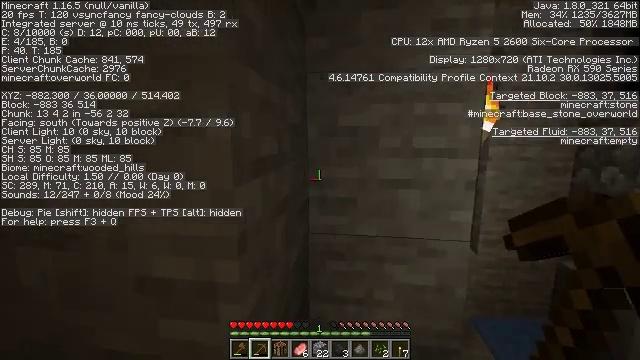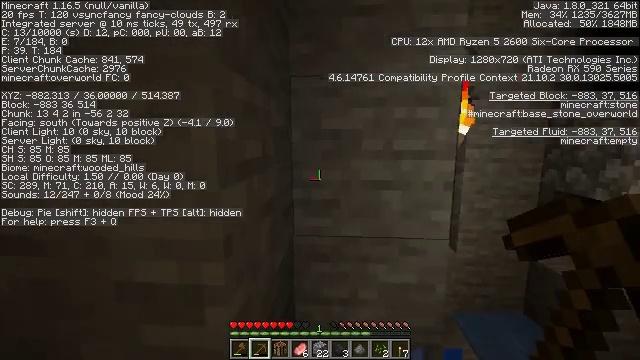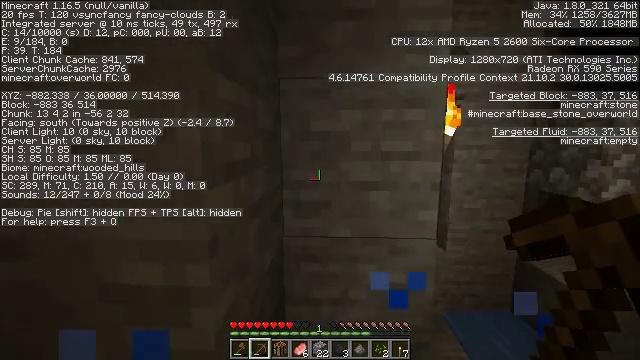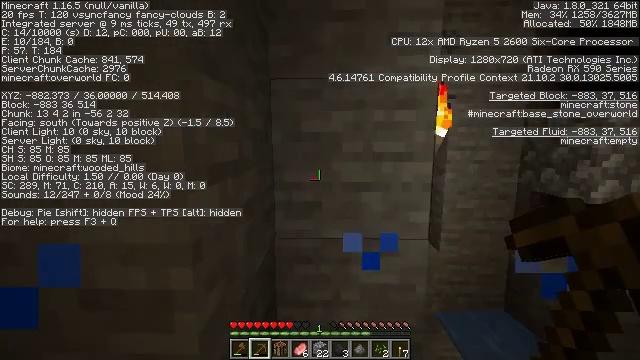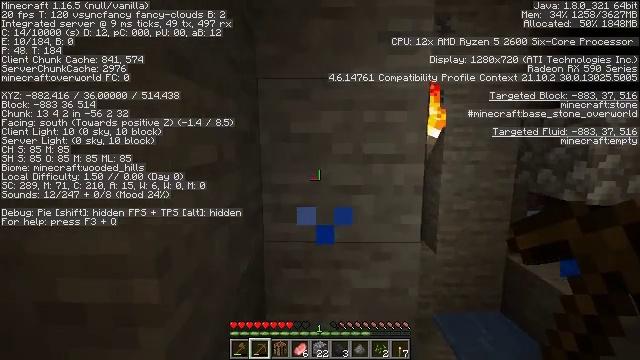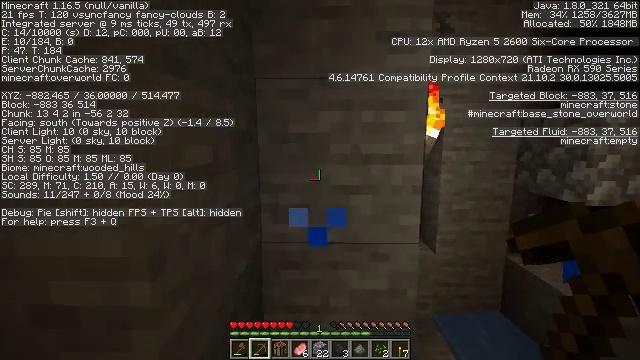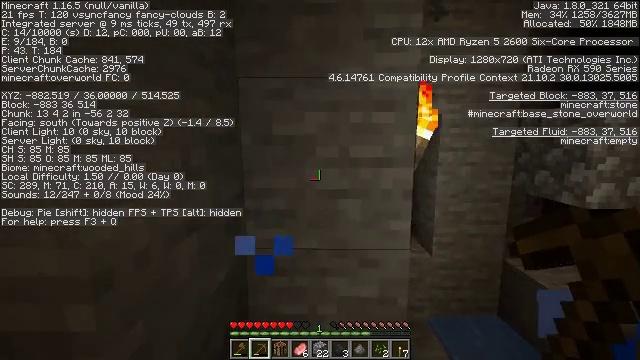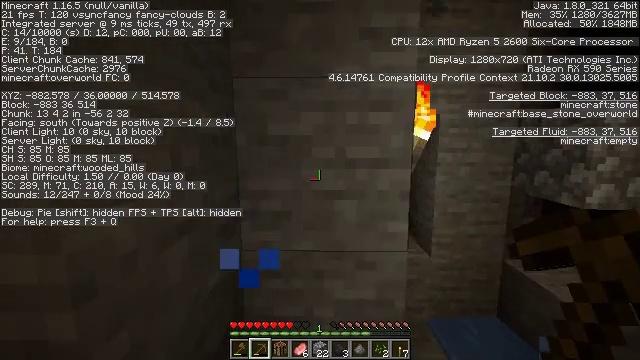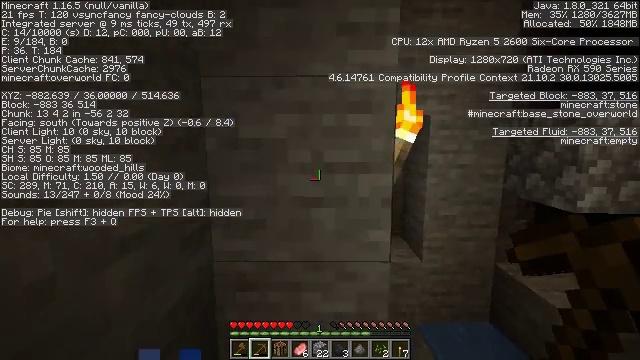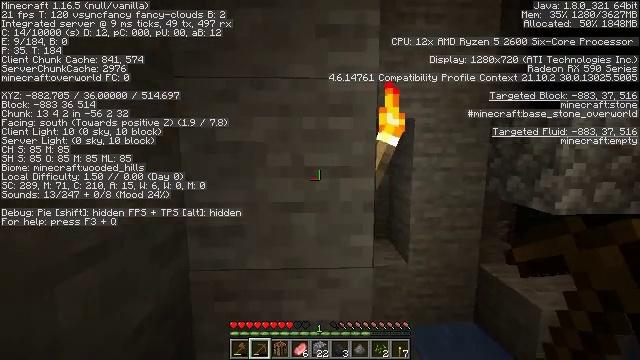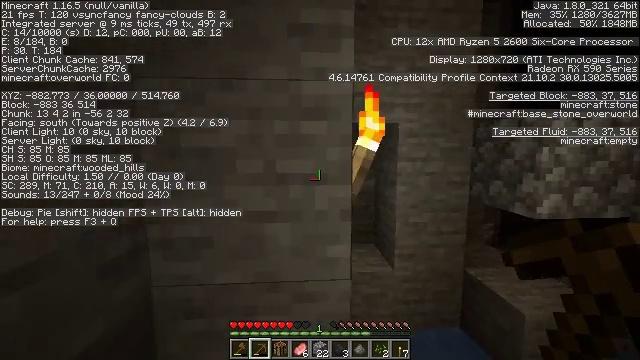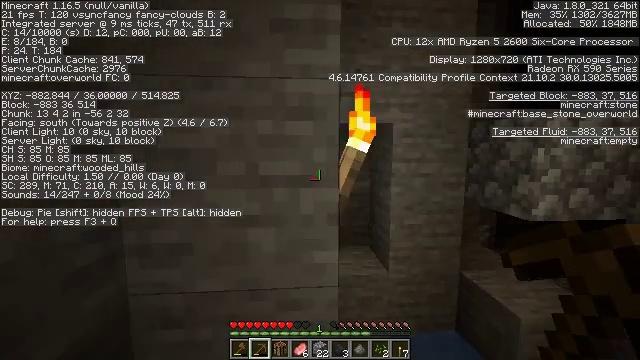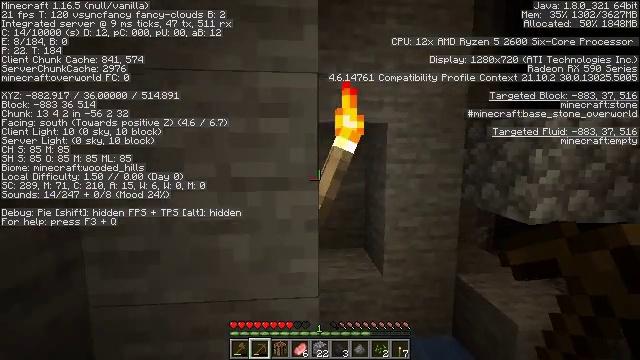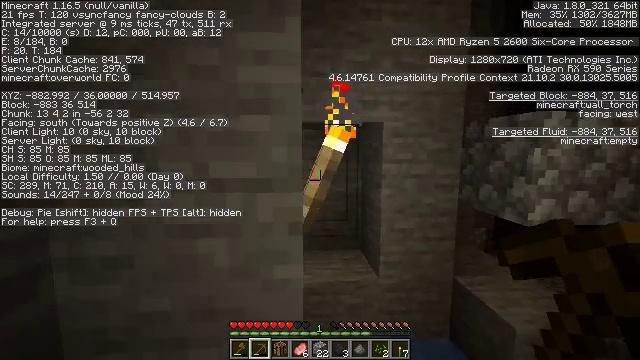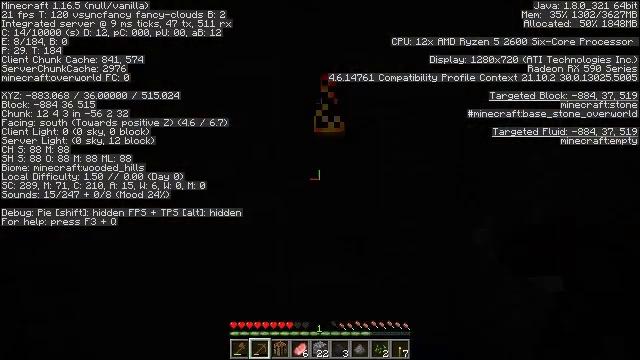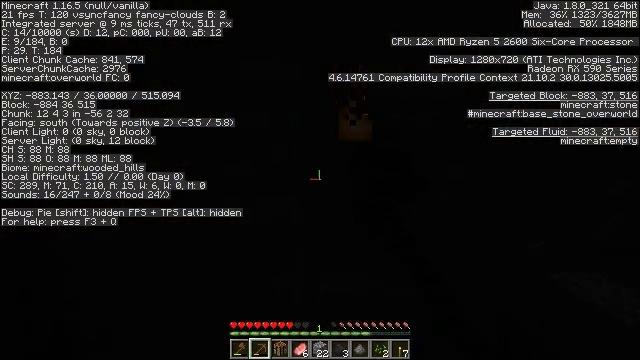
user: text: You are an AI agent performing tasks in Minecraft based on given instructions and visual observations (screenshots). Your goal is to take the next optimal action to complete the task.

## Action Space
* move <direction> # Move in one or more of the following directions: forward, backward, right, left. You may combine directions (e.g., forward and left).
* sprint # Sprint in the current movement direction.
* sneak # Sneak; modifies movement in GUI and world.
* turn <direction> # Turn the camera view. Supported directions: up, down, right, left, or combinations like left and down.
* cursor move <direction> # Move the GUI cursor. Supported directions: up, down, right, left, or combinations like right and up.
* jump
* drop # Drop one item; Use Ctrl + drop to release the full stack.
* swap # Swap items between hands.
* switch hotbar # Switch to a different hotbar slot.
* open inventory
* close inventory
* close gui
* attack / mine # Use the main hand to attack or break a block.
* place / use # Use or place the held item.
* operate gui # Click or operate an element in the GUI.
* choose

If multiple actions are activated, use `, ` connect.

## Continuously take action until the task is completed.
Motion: motion action
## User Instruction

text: Gather the wall torch from the wall.
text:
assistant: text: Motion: move forward and move right, turn right
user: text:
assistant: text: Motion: move forward and move right, turn right
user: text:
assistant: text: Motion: move forward and move right
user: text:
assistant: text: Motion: move forward and move right
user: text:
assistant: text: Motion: move forward and move right
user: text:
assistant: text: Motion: move forward and move right
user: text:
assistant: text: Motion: move forward and move right
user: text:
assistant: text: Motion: move forward and move right
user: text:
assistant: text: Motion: move forward and move right, turn right
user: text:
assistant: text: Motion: move forward and move right, turn right
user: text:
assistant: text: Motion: move forward and move right
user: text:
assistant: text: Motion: move forward and move right
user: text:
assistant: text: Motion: move forward and move right
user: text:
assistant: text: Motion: move forward and move right, attack / mine
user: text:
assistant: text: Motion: move forward and move right, turn left, attack / mine
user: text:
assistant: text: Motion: move forward and move right, turn left and down, attack / mine
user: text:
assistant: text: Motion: move forward and move right, turn left
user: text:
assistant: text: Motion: move forward and move right
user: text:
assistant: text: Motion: no_op